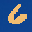
Label: 6